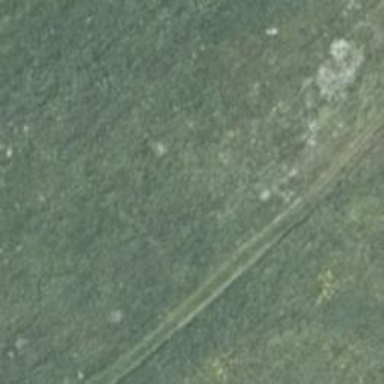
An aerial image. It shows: Track with grade 5 tracktype.